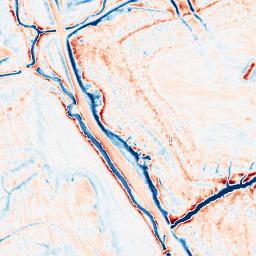
Category: edge_preserving
Decomposition family: anisotropic_diffusion
Decomposition parameters: iterations: 50
kappa: 100
gamma: 0.1
Upsampling method: bicubic_16x
Upsampling parameters: scale: 16
Upsampling scale: 16